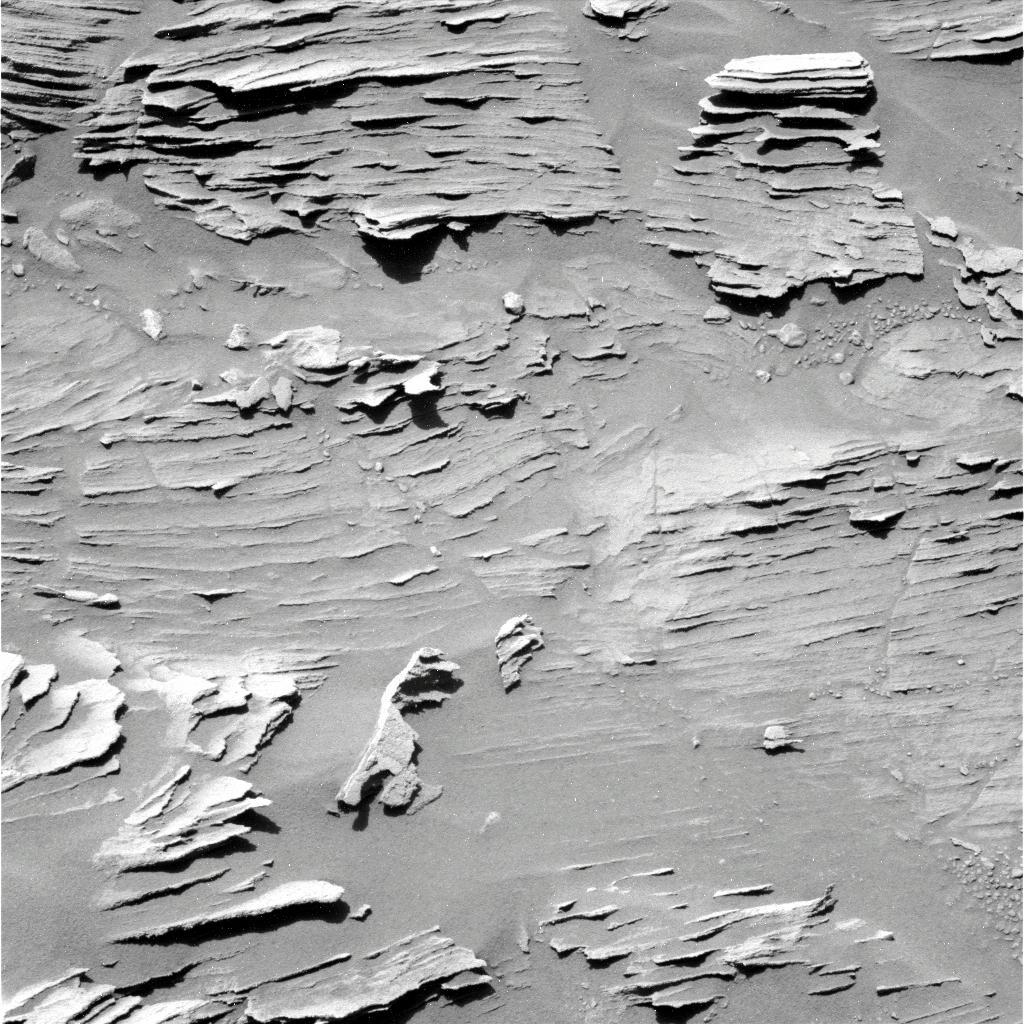
Terrain classes present: Background, Bedrock, Gravel / Sand / Soil, Rock, Shadow